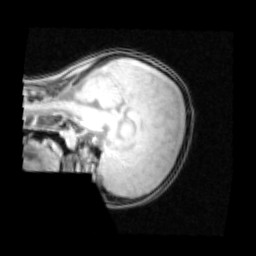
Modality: PDw
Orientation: sagittal
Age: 12
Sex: male
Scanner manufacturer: siemens
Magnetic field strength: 3 T
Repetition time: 0.25 s
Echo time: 0.00103 s